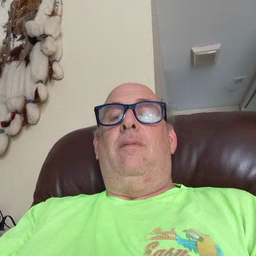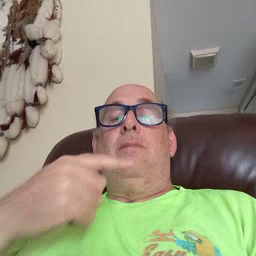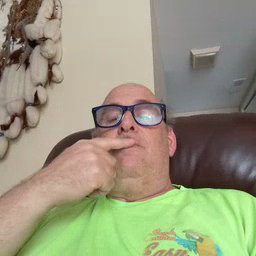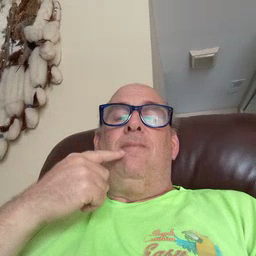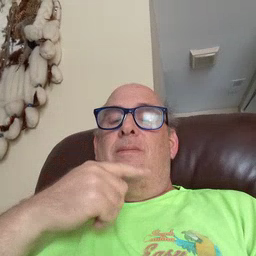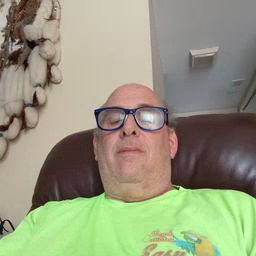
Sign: lips